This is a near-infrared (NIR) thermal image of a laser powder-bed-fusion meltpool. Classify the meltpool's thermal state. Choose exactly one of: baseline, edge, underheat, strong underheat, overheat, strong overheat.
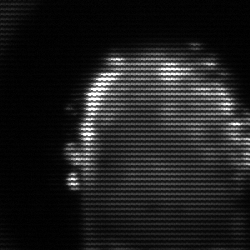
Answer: baseline